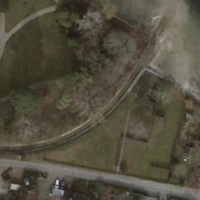
EUNIS habitat code: 53
Species observed at this site:
Beta vulgaris
Buxus sempervirens